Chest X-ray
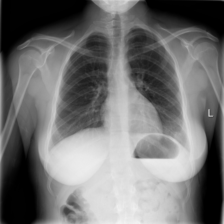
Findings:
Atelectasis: negative
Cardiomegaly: negative
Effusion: negative
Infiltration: positive
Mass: negative
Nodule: negative
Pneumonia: negative
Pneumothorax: negative
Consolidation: negative
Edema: negative
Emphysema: negative
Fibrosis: negative
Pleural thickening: negative
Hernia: negative